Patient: sex F, age 74
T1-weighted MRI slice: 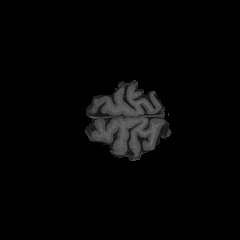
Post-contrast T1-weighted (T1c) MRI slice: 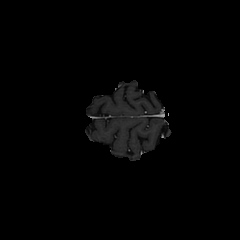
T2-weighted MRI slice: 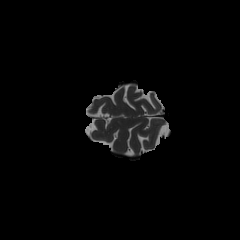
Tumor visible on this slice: no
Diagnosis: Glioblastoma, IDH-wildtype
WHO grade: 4